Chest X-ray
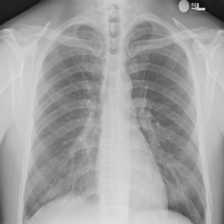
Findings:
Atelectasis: negative
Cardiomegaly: negative
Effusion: negative
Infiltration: negative
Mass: negative
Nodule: negative
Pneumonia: negative
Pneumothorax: negative
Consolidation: negative
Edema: negative
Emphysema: negative
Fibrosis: negative
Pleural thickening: negative
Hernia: negative